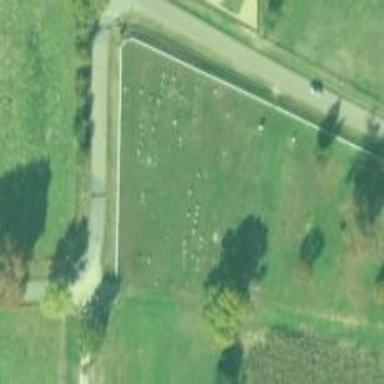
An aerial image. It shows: Cemetery.